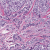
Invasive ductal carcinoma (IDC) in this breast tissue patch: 1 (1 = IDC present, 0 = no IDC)